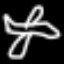
Label: airplane